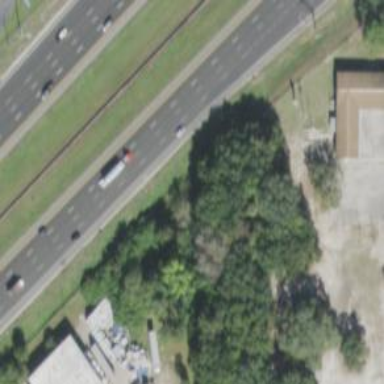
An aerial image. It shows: Motorway junction.